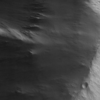
Label: not_dusty